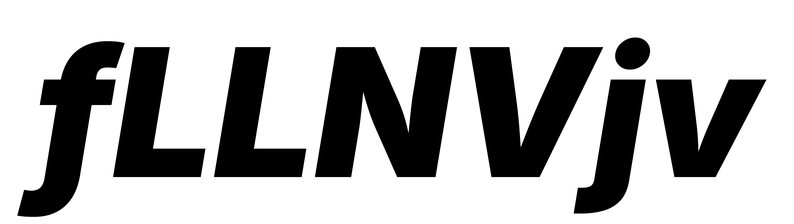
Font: Inter-Italic_Black_Italic